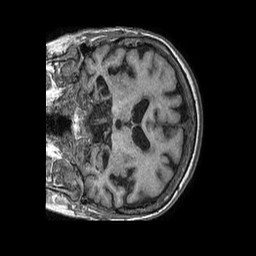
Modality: T1w
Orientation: coronal
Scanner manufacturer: philips
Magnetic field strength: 1.5 T
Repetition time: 0.007587 s
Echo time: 0.003452 s